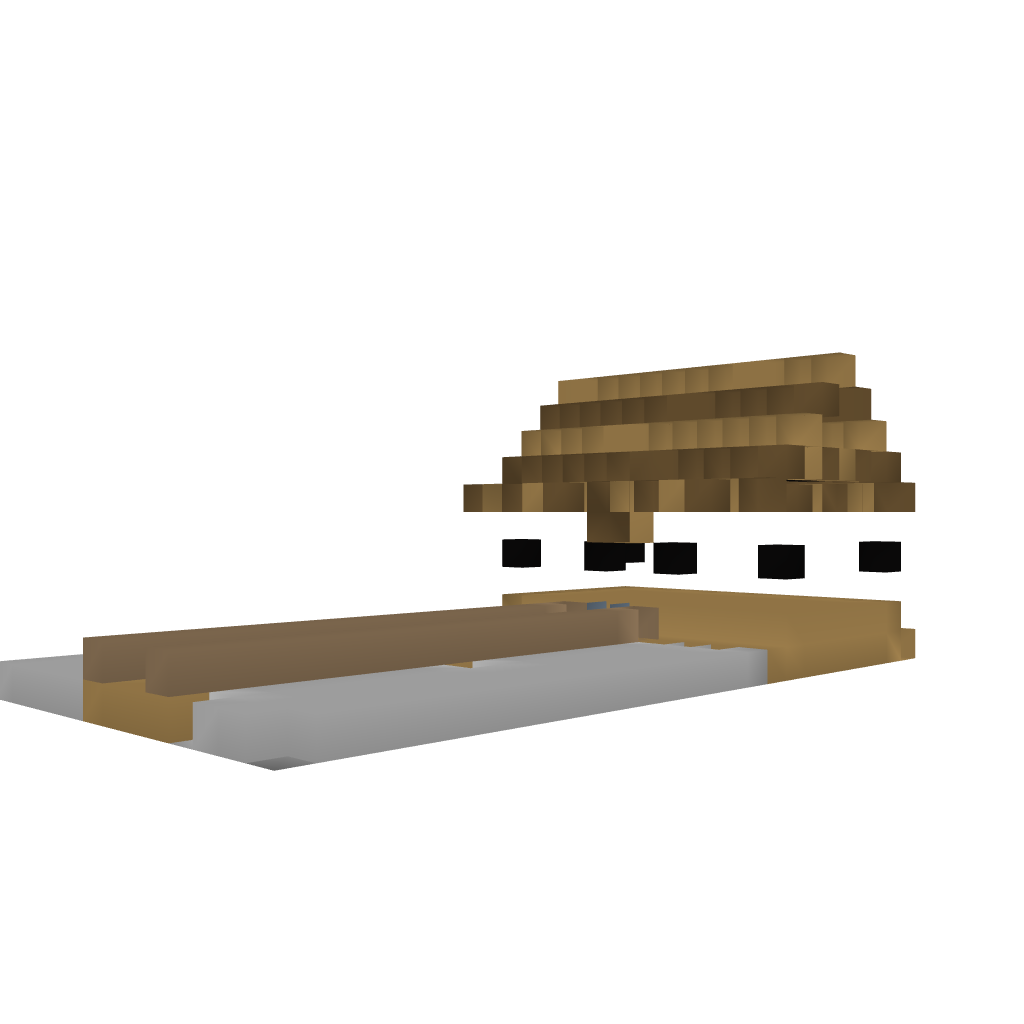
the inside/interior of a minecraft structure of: Lakeside House